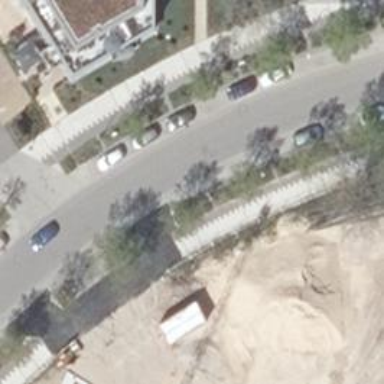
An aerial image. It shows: Residential road with asphalt surface. It has sidewalks on both sides and cycle track. There is parallel parking on the street side.